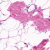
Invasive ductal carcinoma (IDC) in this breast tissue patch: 0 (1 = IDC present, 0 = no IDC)